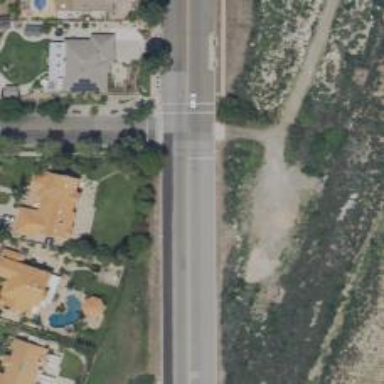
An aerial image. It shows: Road with stop sign.